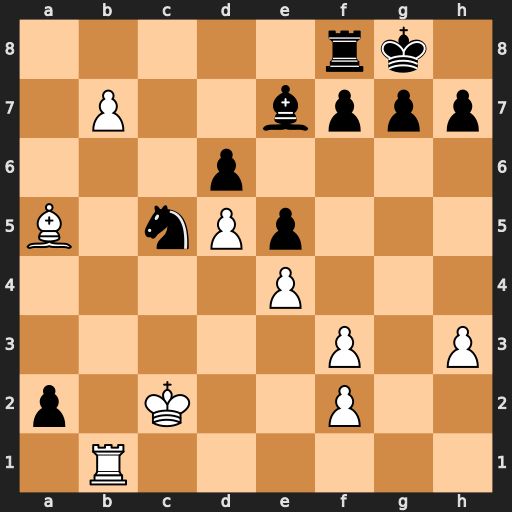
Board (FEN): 5rk1/1P2bppp/3p4/B1nPp3/4P3/5P1P/p1K2P2/1R6
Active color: w
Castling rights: -
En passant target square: -
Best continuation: b8=Q axb1=Q+ Qxb1